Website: slack
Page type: stored-credit-cards
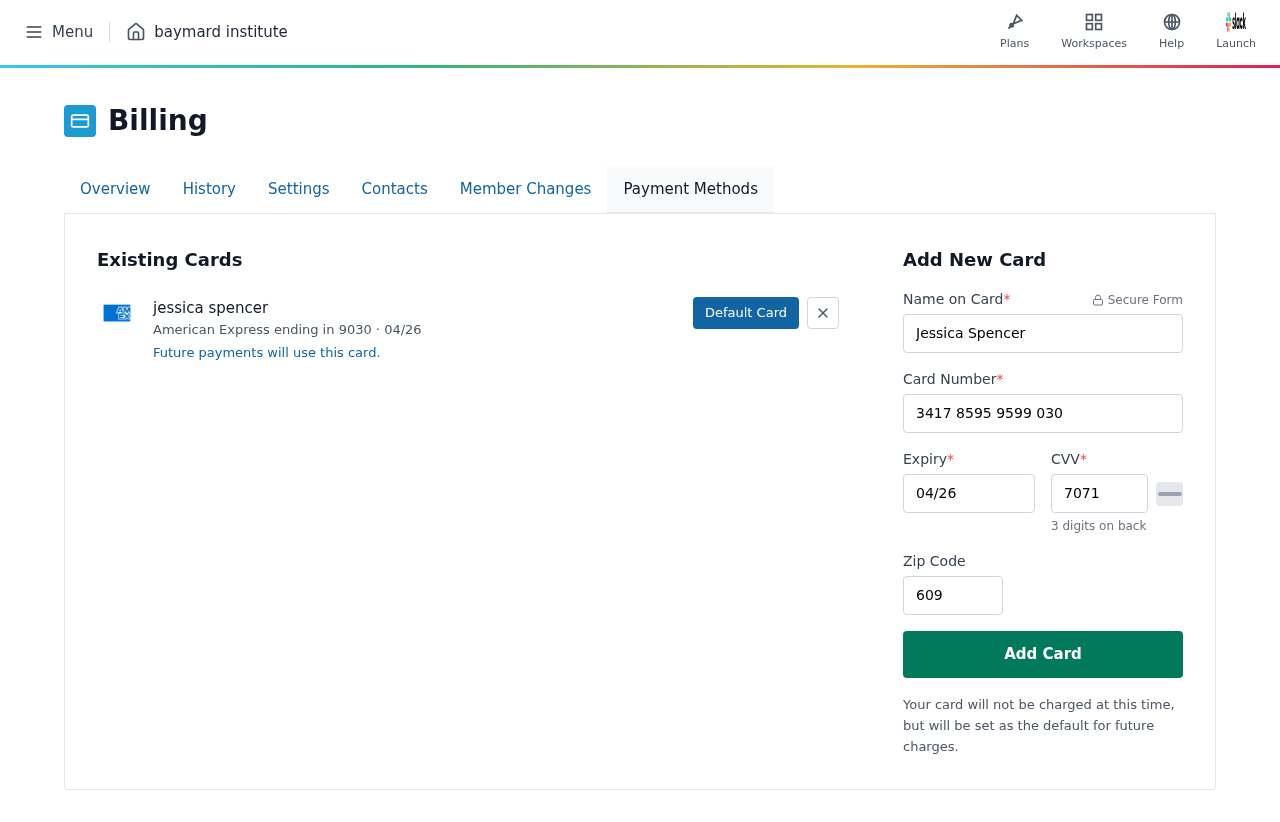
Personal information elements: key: PII_CARD_CVV
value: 7071
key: PII_CARD_EXPIRY
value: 04/26
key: PII_CARD_EXPIRY_MONTH
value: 04
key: PII_CARD_EXPIRY_YEAR
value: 26
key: PII_CARD_LAST4
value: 9030
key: PII_CARD_NUMBER
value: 3417 8595 9599 030
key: PII_CARD_TYPE
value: American Express
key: PII_FULLNAME
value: jessica spencer
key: PII_FULLNAME
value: Jessica Spencer
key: PII_POSTCODE
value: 60978